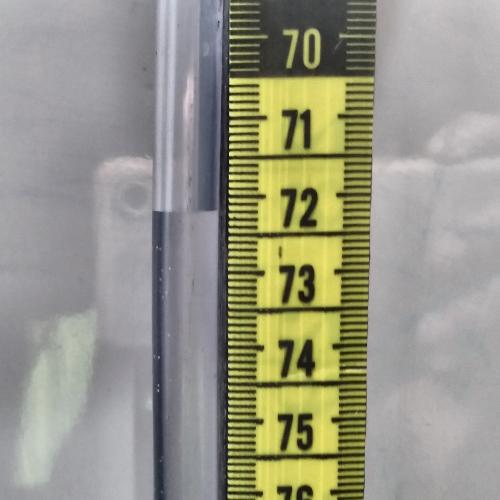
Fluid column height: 72.2 cm